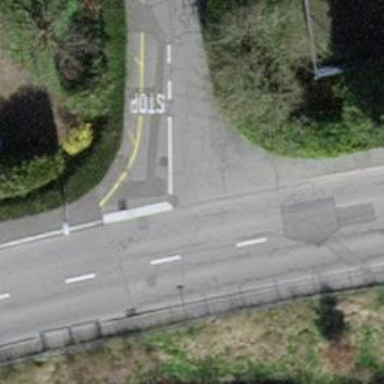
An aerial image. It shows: Unmarked road crossing.